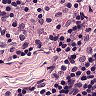
Metastatic tissue present: no